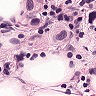
Metastatic tissue present: yes